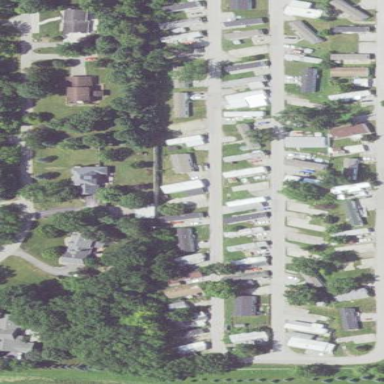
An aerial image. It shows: Residential area known as trailer park.